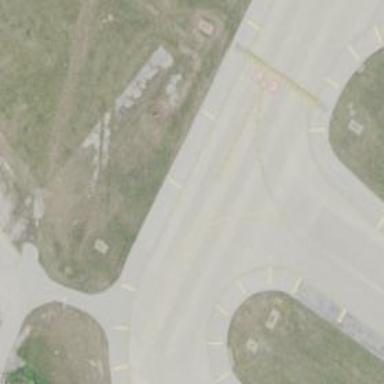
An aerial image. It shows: Image of taxiway at airport.